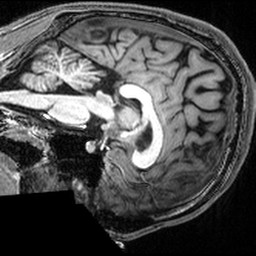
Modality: T1w
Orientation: sagittal
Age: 23
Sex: male
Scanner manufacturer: siemens
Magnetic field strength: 3 T
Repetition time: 2.53 s
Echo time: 0.00339 s